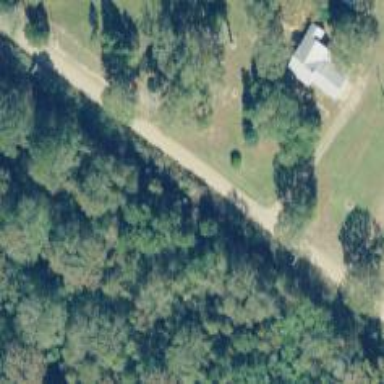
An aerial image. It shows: Unclassified road.